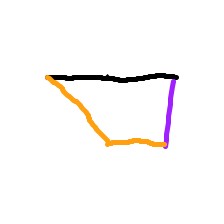
Shape: trapezoid